Field crop: maize
Growth stage: 2
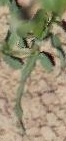
Species: maize